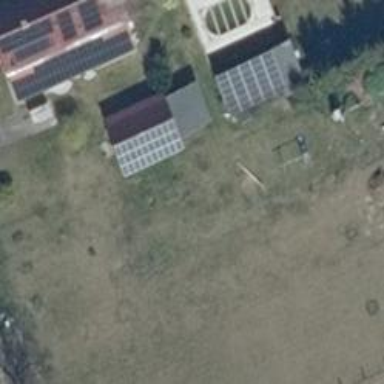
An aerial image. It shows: Small solar photovoltaic panel generator is producing electricity.